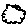
Label: cloud